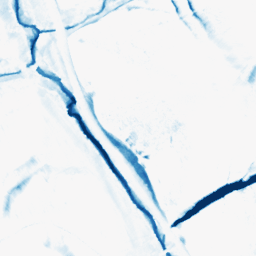
Category: morphological
Decomposition family: morphological_diamond
Decomposition parameters: operation: closing
radius: 10
Upsampling method: cubic_mitchell
Upsampling parameters: scale: 4
Upsampling scale: 4